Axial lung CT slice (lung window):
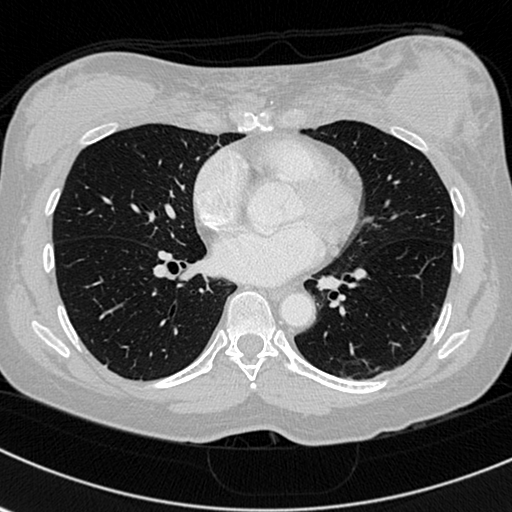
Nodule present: no